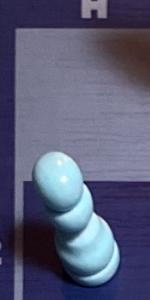
Label: Pawn_White